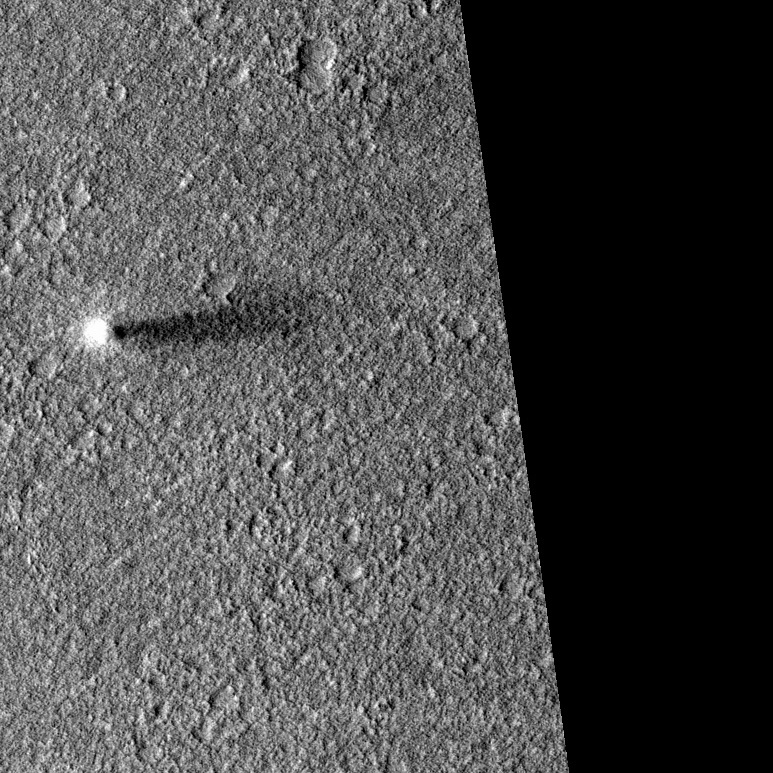
Label: dustdevil